Field crop: maize
Growth stage: 1
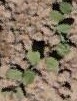
Species: convolvulus